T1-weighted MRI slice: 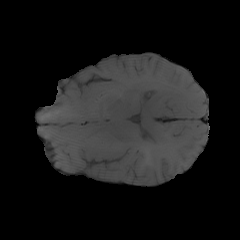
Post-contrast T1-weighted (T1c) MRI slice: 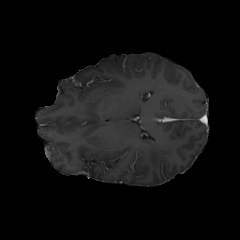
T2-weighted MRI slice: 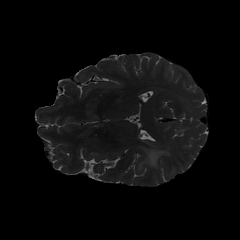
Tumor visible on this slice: yes